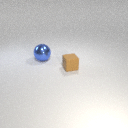
small brown rubber cube to the right of large blue metal sphere